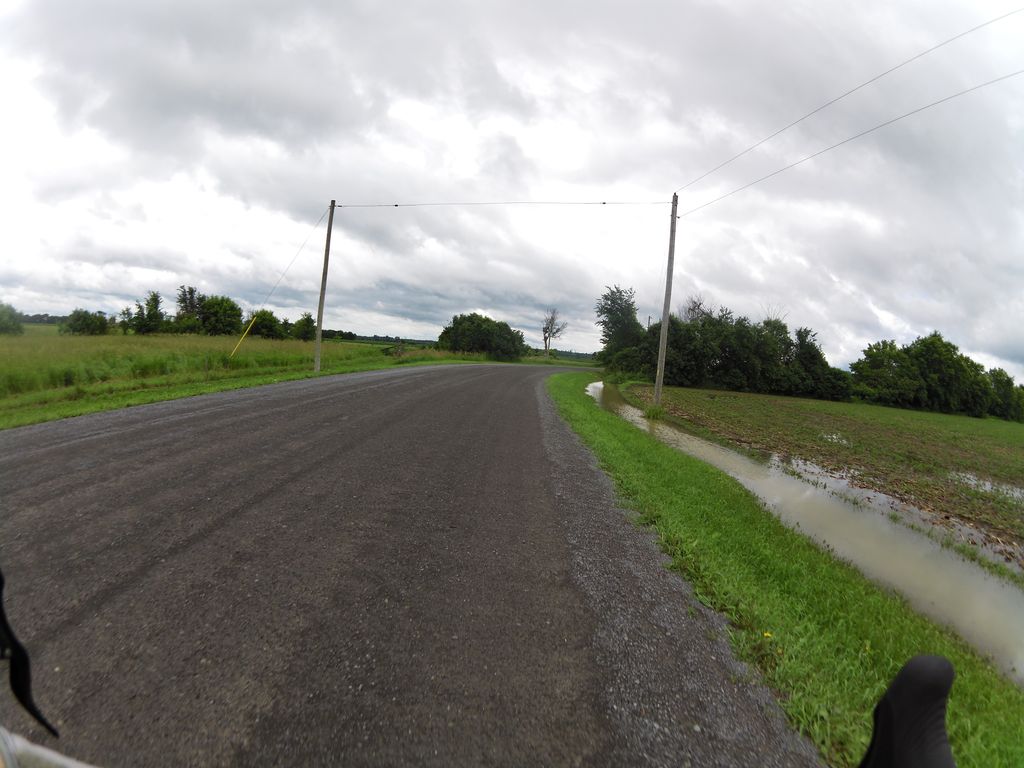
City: ottawa-gatineau